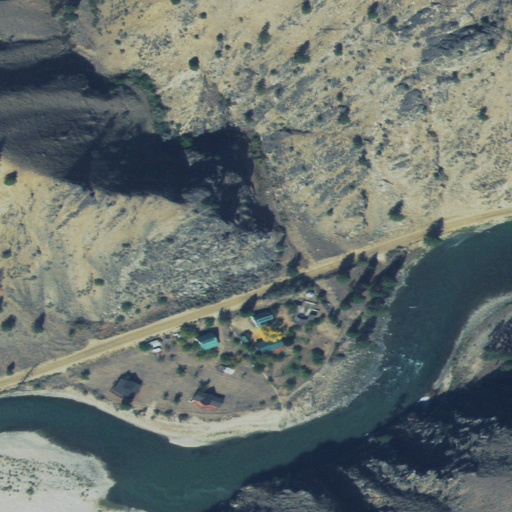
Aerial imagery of valley in Idaho named Skull Gulch containing grassland, shrub, open water, evergreen forest, open development, and low intensity development